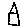
Label: house